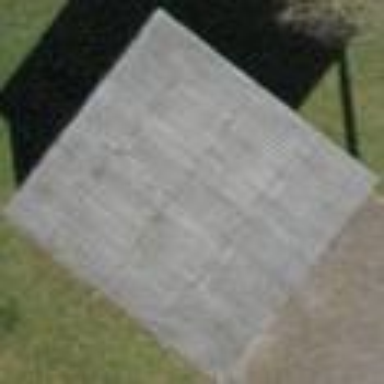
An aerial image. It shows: View of roof of building.